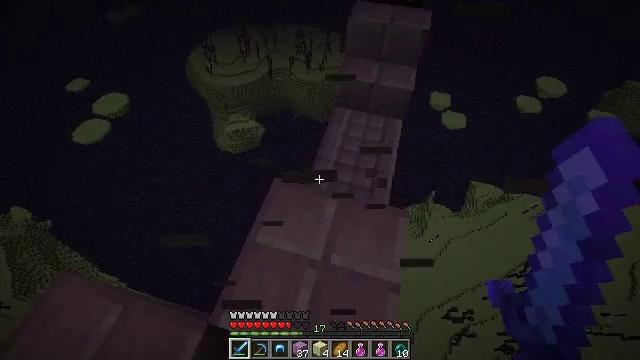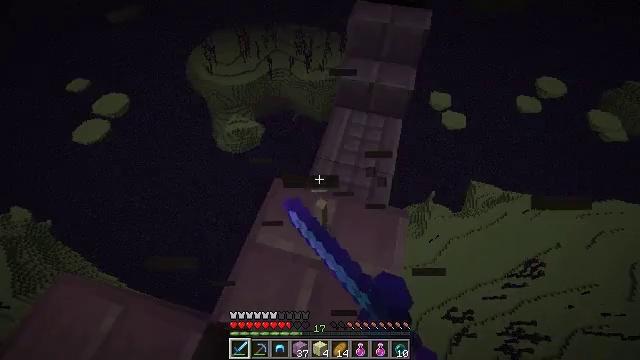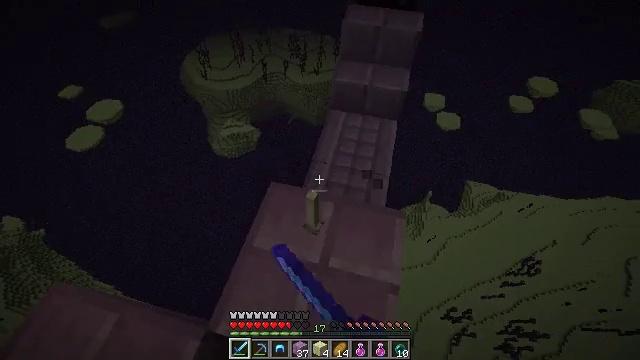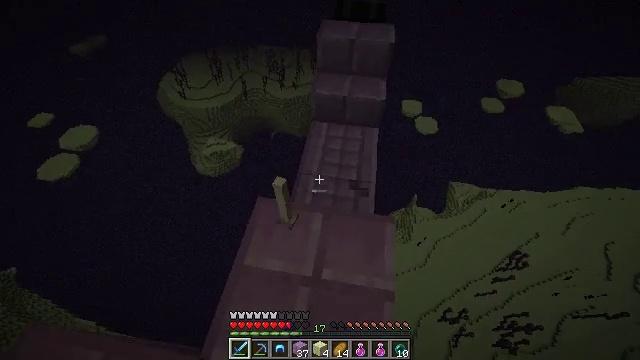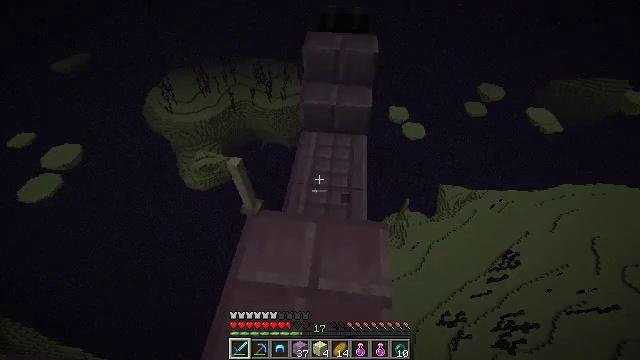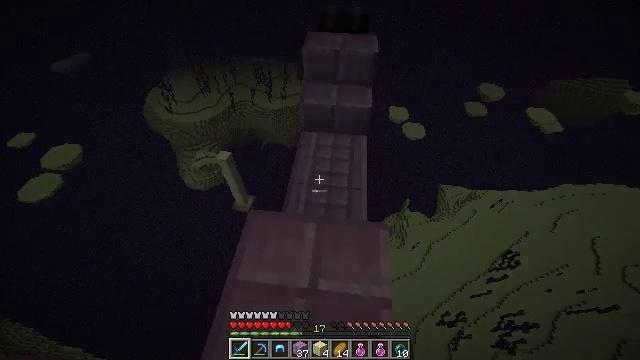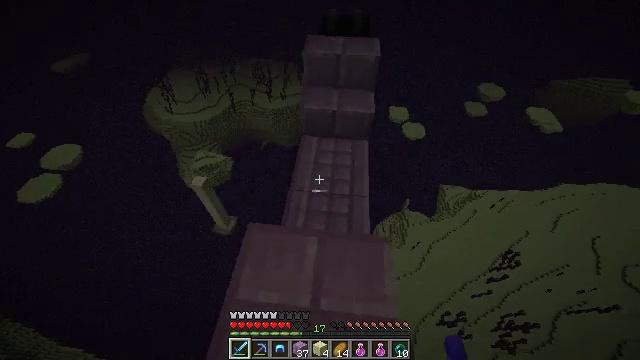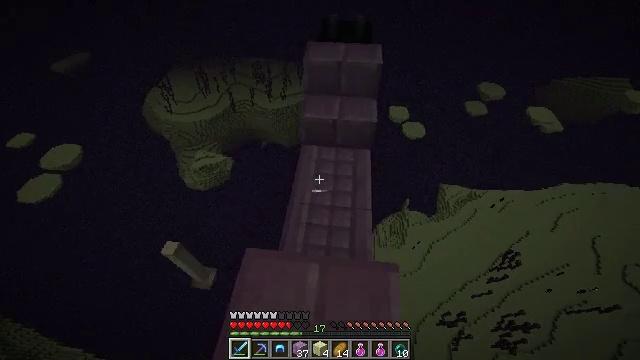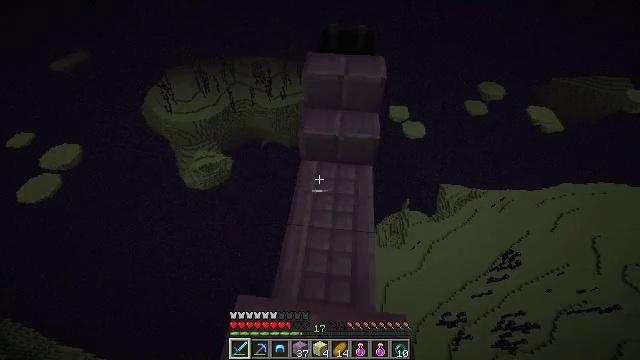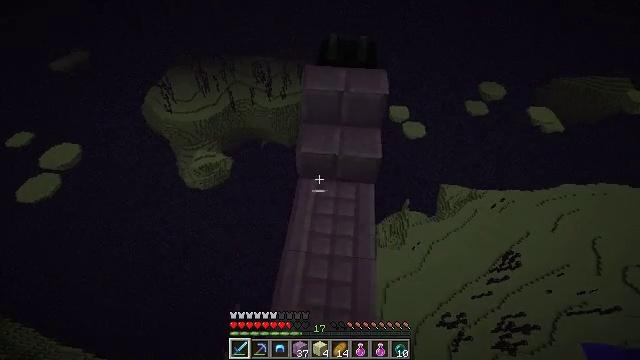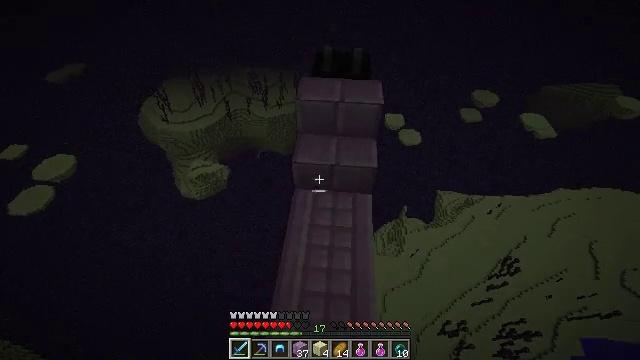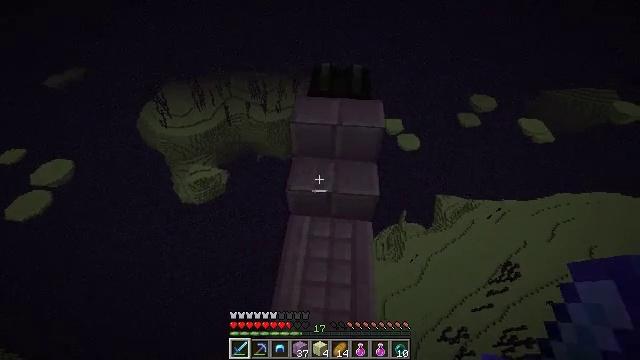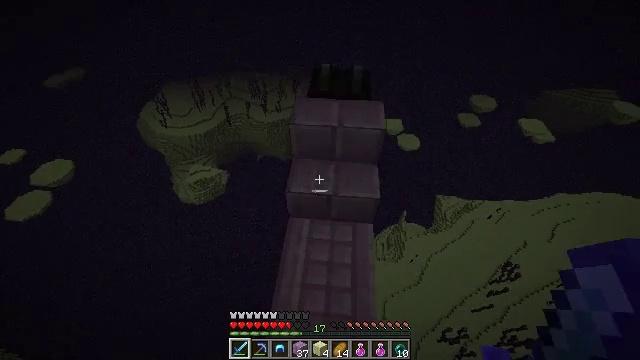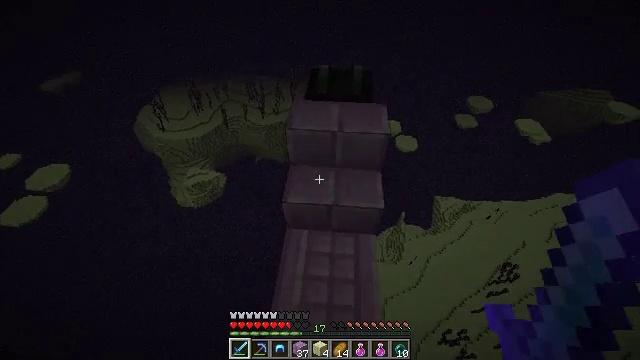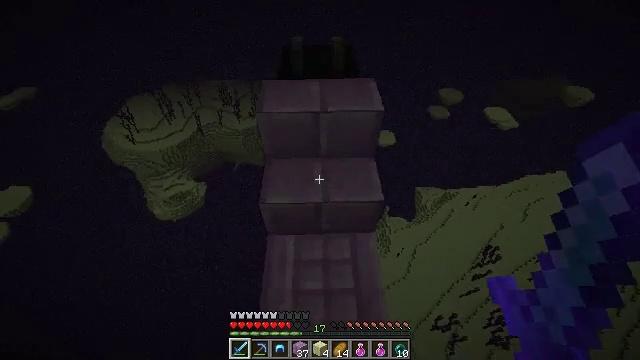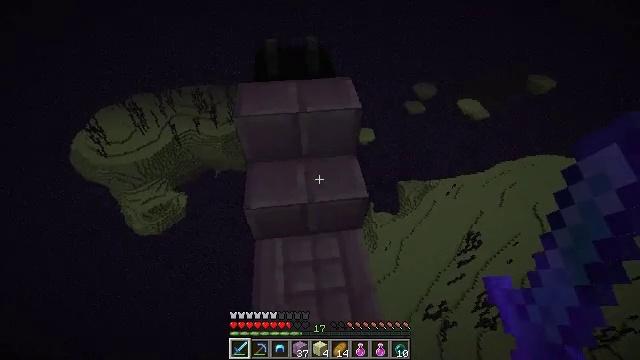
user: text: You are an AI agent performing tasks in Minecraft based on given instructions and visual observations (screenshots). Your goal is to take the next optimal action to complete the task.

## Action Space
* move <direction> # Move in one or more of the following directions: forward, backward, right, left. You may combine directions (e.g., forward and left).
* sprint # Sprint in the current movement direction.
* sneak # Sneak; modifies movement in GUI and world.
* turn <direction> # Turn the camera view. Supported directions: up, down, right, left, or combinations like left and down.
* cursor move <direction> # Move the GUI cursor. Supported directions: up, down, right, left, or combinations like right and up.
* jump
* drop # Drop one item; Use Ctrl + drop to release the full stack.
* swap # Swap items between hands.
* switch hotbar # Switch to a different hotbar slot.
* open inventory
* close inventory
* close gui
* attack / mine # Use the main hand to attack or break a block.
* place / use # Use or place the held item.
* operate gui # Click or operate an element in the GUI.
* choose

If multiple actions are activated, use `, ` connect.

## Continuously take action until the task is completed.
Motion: motion action
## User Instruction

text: Mine the dragon head from a wall.
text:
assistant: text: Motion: no_op
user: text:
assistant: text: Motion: turn right
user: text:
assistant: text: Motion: turn right and up
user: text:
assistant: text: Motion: turn right and up
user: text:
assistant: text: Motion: move forward
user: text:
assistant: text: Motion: move forward
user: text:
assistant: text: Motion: move forward
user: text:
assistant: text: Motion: move forward
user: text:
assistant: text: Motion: move forward
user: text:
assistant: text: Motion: move forward, turn right and up
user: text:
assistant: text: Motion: move forward
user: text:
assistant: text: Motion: move forward
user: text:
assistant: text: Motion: move forward
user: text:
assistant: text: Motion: move forward, turn right
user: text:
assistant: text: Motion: move forward, turn right
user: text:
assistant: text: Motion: turn right and up
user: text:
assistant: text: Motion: turn right and up
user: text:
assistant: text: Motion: no_op
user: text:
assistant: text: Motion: no_op
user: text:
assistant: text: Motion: no_op
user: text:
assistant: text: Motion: move forward
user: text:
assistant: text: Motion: move forward, turn left
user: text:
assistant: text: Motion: move forward, turn left
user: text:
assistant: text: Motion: turn left and down
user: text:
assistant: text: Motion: turn left and down
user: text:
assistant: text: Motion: turn left and down, switch to hotbar 2
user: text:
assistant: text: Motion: turn down, switch to hotbar 2
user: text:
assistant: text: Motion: switch to hotbar 2
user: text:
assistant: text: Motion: no_op
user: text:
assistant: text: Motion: no_op